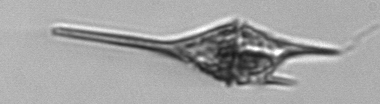
Label: Tripos_lineatus